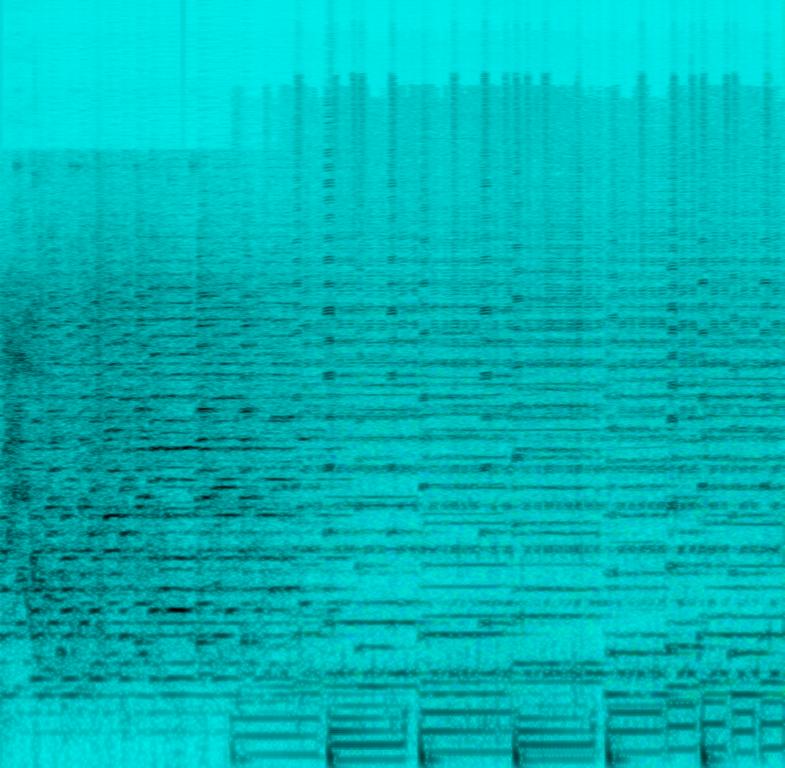
Here we have a compilation of songs led by accordions. The first clip is more of a folk ballad with a cheery and uplifting tone to it, the second clip is an emotional ballad.